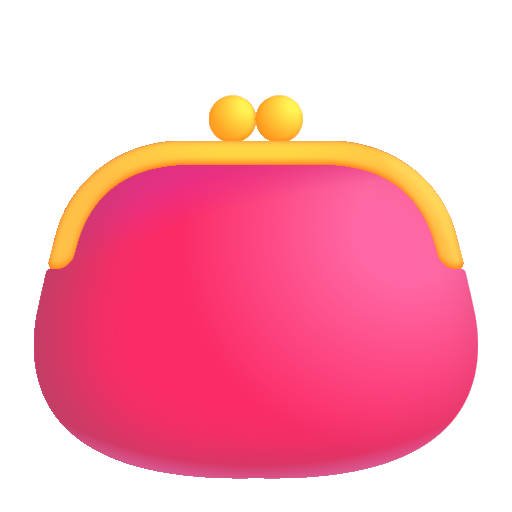
purse color